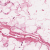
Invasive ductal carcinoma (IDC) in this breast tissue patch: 0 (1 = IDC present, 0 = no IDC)